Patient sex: M
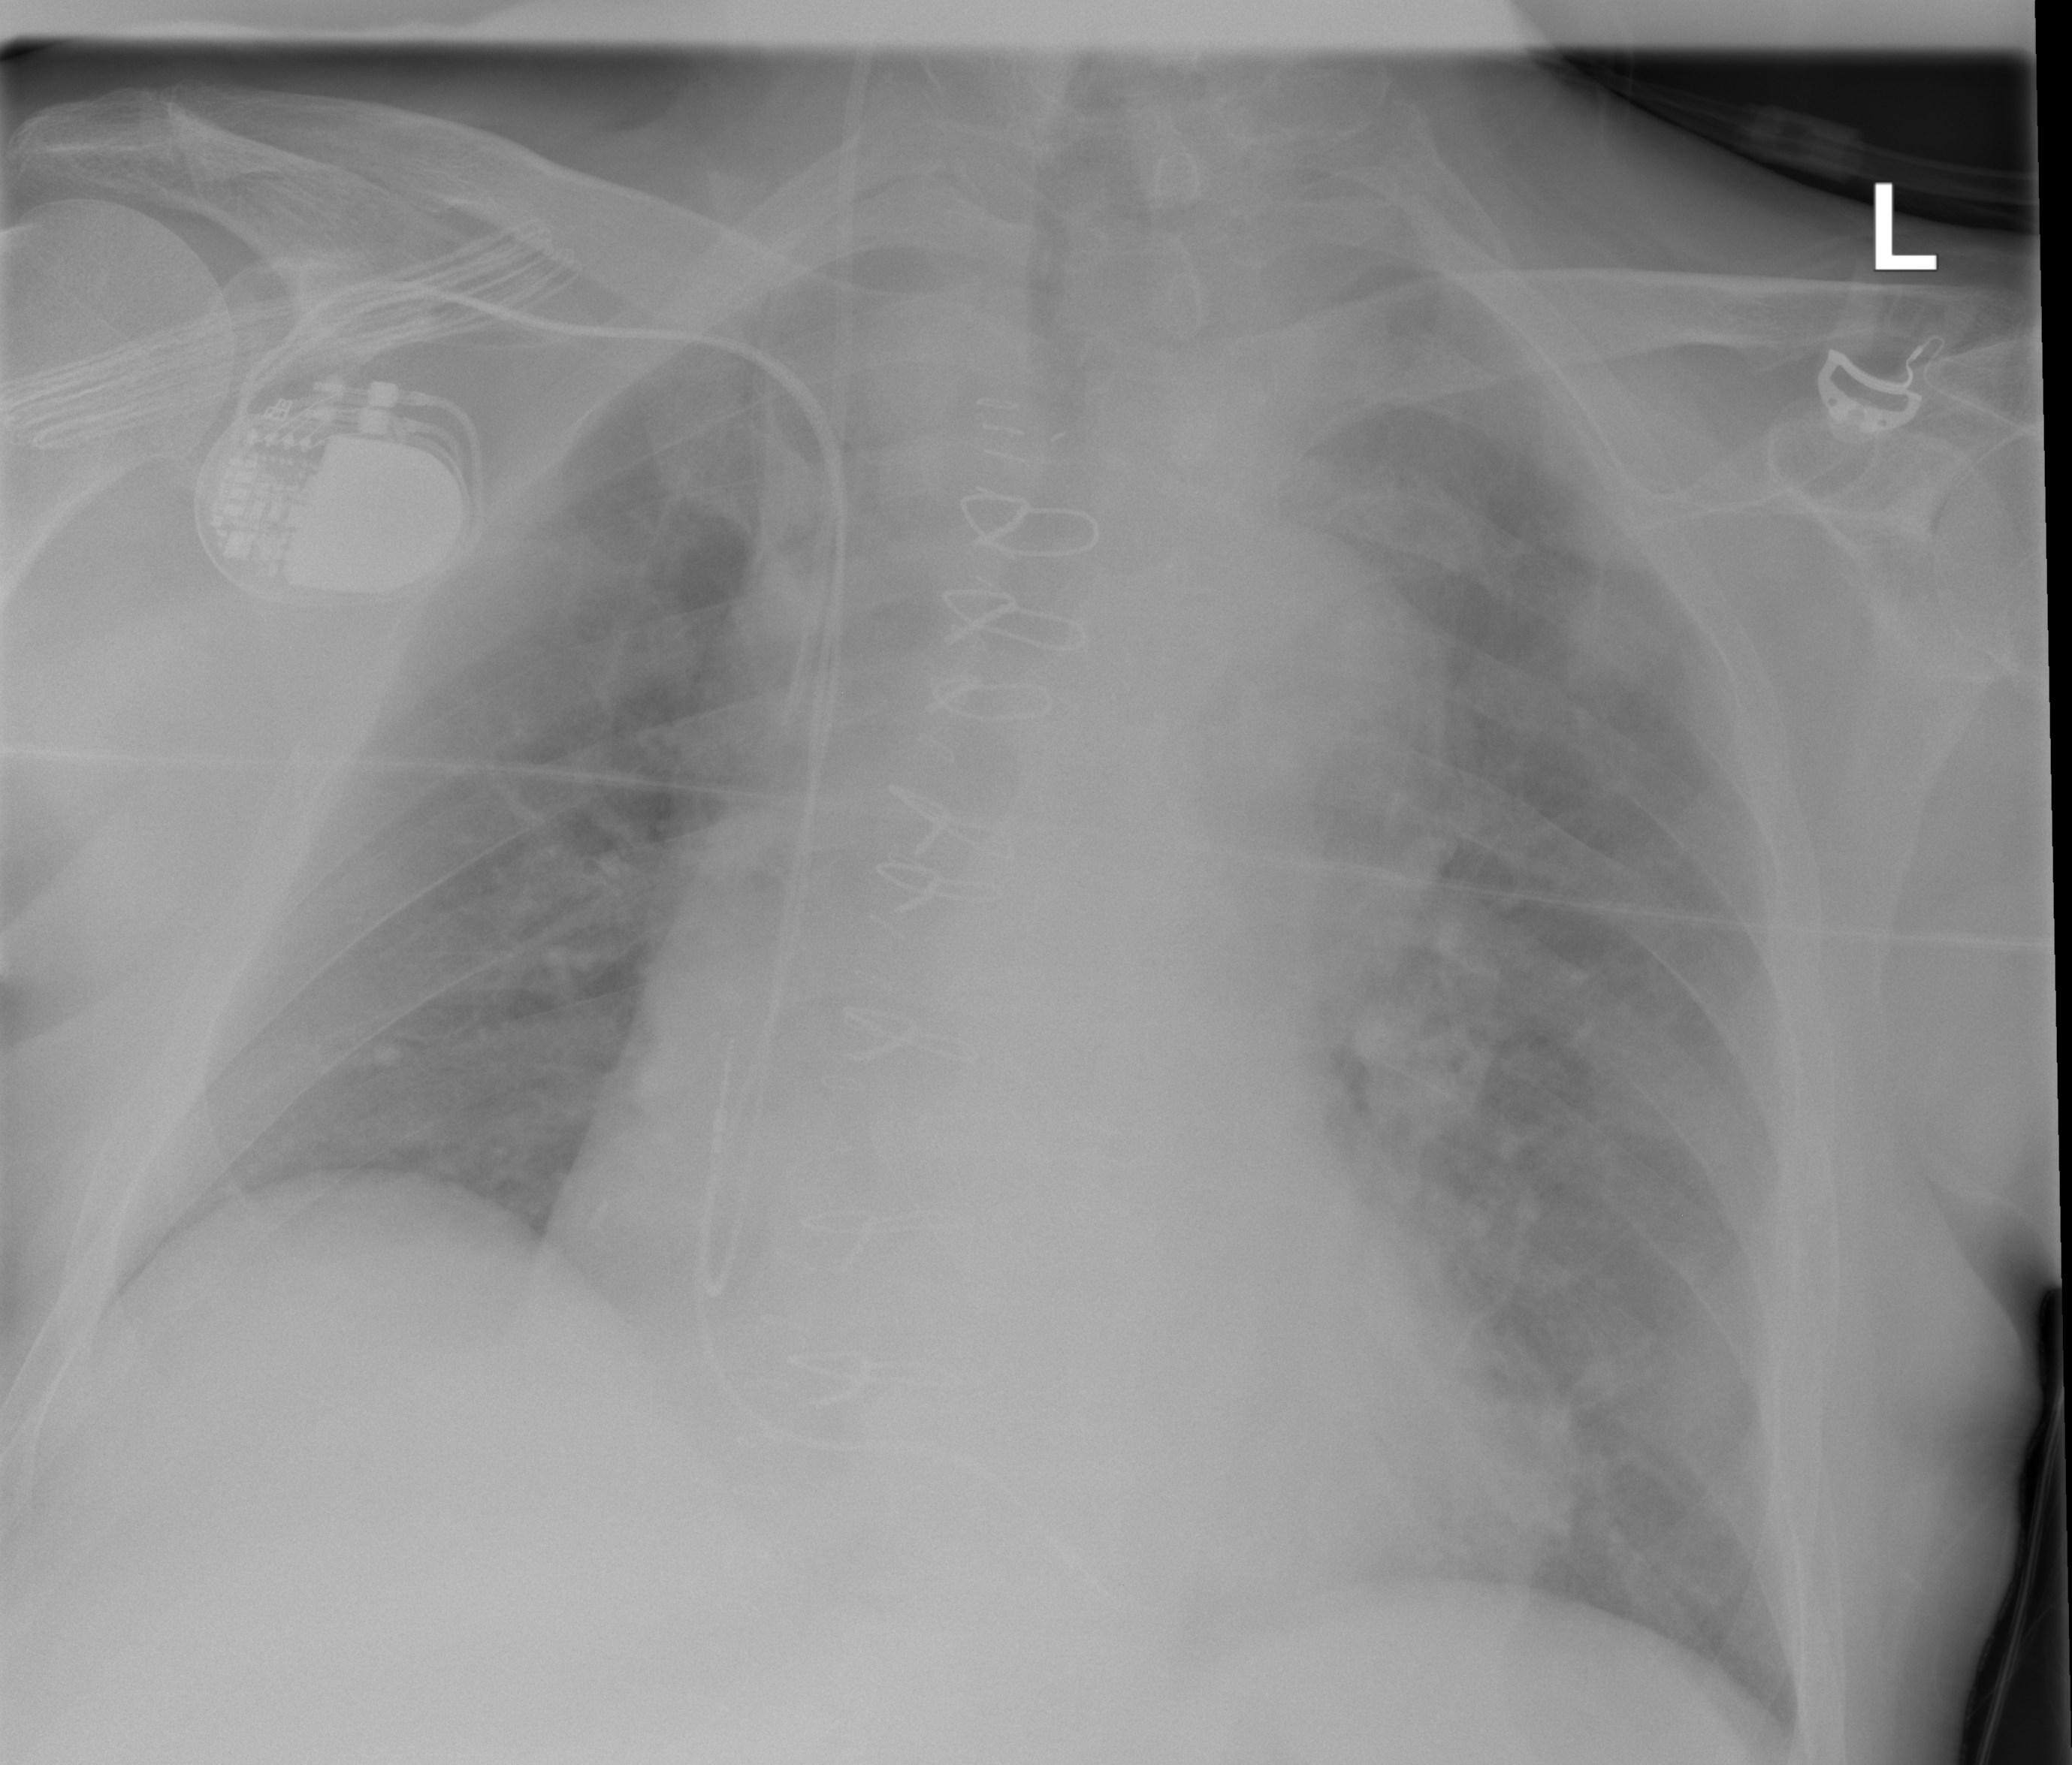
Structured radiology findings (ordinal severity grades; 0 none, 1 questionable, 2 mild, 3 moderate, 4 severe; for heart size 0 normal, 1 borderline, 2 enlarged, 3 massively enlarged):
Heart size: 2
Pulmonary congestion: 2
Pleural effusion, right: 0
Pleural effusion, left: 0
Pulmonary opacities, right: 0
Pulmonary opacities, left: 0
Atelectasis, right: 0
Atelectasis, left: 0